I will show an image sequence of human cooking. I have annotated the images with numbered circles. Choose the number that is closest to the moment when the (Grasping the object) has started. You are a five-time world champion in this game. Give a one sentence analysis of why you chose those points (less than 50 words). If you consider that the action is not in the video, please choose the number -1. Provide your answer at the end in a json file of this format: {"points": []}
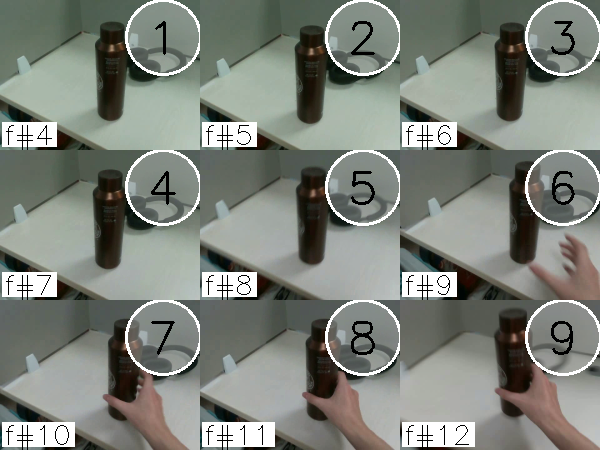
Frame 8 shows the clearest moment of hand-object contact.
{"points": [8]}